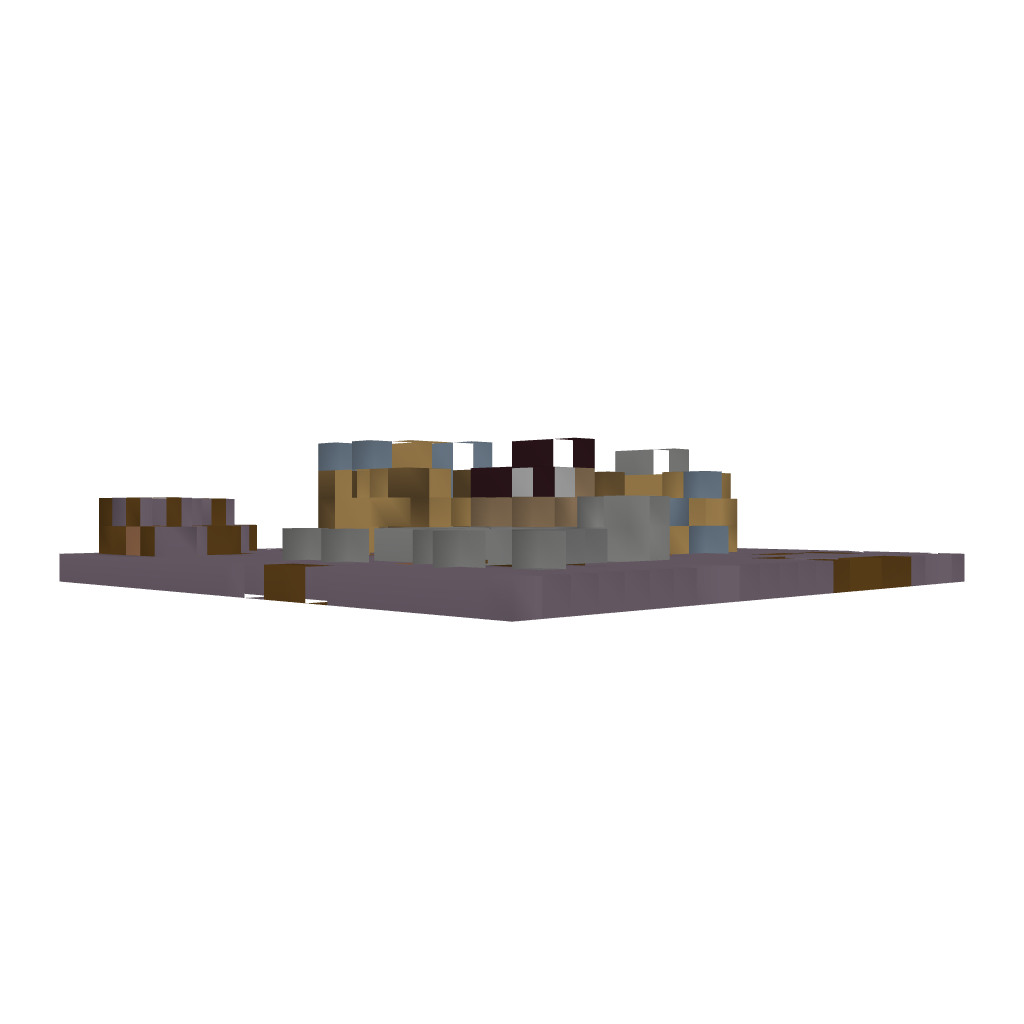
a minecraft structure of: Zombie Village